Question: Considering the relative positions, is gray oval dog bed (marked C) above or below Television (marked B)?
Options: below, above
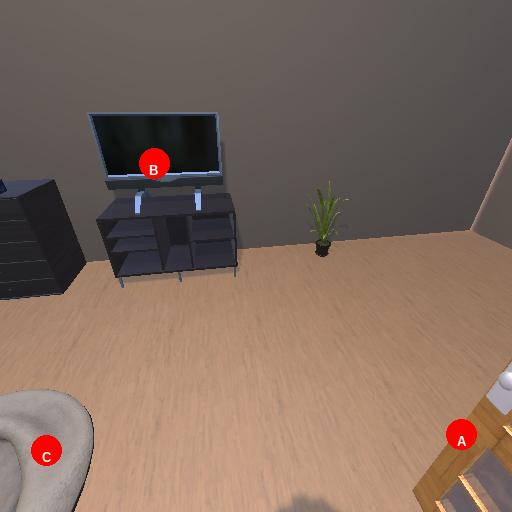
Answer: below